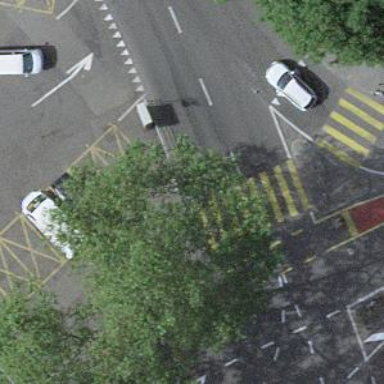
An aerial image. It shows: Kerb barrier.